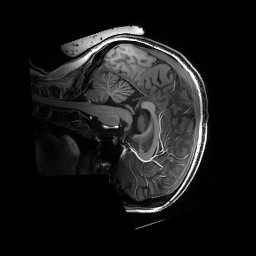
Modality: T1w
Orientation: sagittal
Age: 26
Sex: female
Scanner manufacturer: siemens
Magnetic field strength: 6.98 T
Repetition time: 3.1 s
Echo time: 0.00242 s